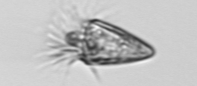
Label: Strombidium_tintinnodes